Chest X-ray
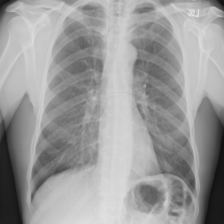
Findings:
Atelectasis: negative
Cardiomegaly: negative
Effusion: negative
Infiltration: negative
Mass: negative
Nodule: negative
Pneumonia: negative
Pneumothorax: negative
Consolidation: negative
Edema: negative
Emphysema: negative
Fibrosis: negative
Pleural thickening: negative
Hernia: negative